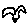
Label: bird